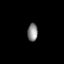
Tissue: lung
Cell type: Fibroblasts
Senescence score: 0.6268
Nuclear area (px): 179
Mean DAPI intensity: 135.838